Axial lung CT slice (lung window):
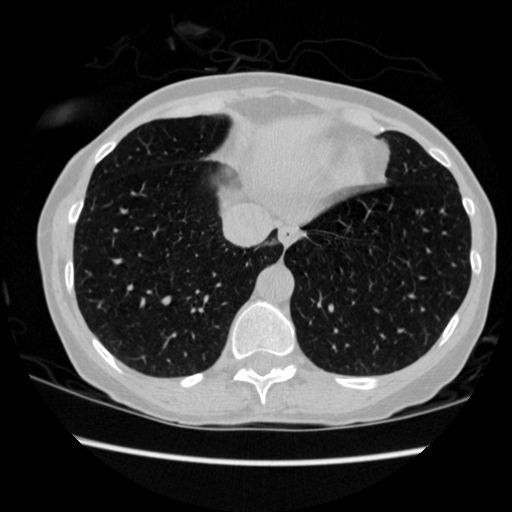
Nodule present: no